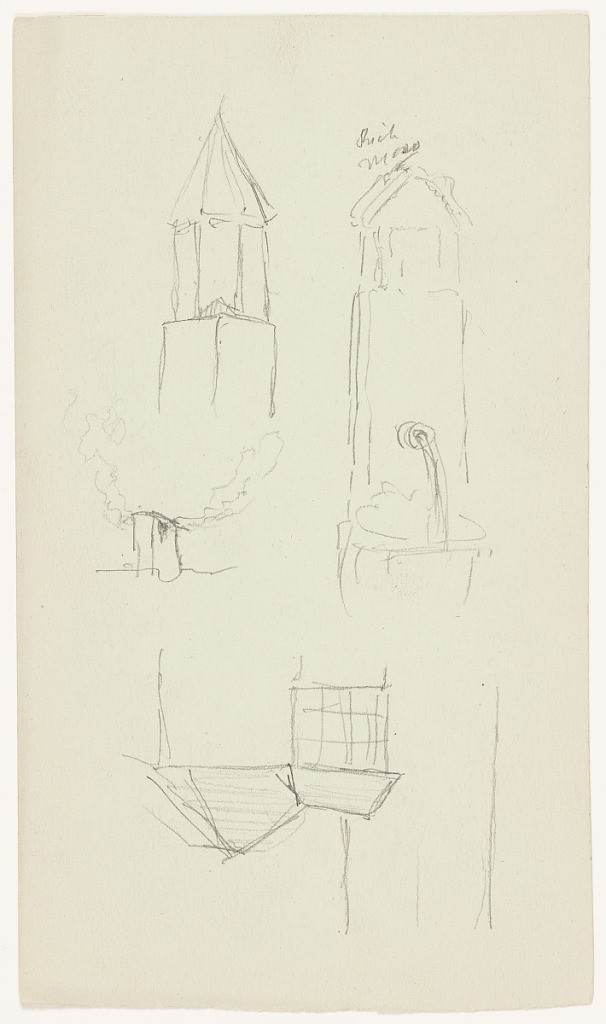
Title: Sketches around Berchtesgaden, Germany
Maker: Frederic Edwin Church, American, 1826–1900
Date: July 3, 1868
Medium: Graphite on gray-green wove paper; verso: graphite
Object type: Drawing
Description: Loose architectural sketches of buildings and structures around Berchtesgaden, Germany, showing views of a tower and a chimney, at left, a moss-covered fountain with running water at right, and a view fo a building's roof, below and oppositely oriented.

Verso: Landscape sketch showing a view of mountains near Berchtesgaden, Germany. In foreground, a steep slope descends into a dark, wooded hilltop. In middle distance, a tall, triangular mountain is visible, loosely shaded, and crowned in puffy clouds.